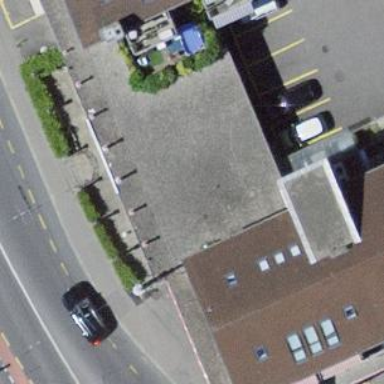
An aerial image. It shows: Commercial building housing restaurant.